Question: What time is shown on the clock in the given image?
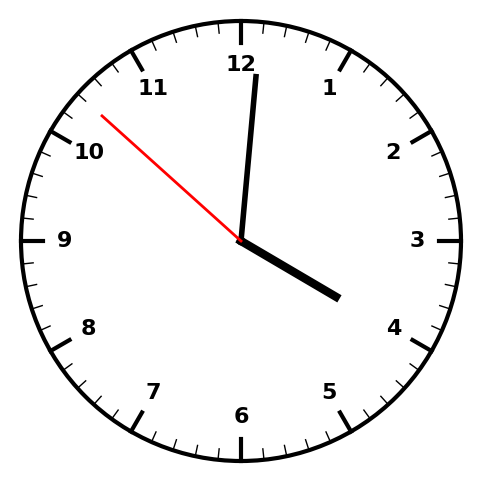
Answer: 04:00:52